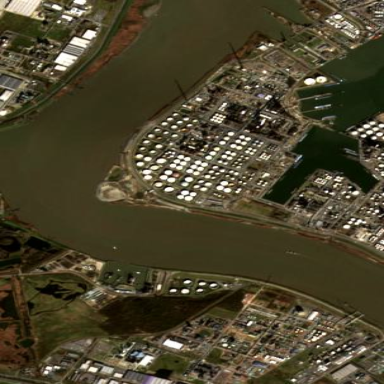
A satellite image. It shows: Industrial area with refinery.